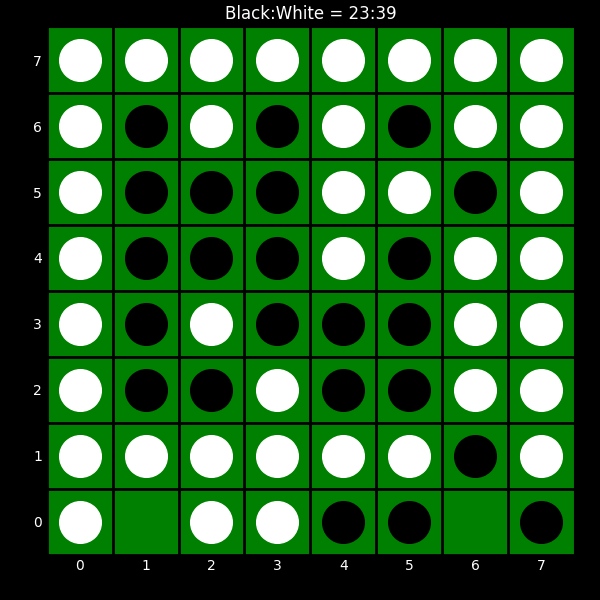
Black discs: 23
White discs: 39